Interaction volume radius: 5 \u00c5
Interaction volume height: 50 \u00c5
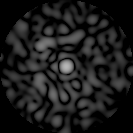
Disorder parameter: 0.8473